Question: I have created new project in django and write mysql connection in it's settings file like :
'''
DATABASES = {
'default': {
'ENGINE': 'django.db.backends.mysql',
'NAME': 'optdb',
'User': 'root',
'Password':'975',
'Host':'127.0.0.1',
'Port':'8080',
}
}
'''
Now i write command : 'python manage.py syncdb' and that generates following error:

How to solve this error mentioned above?
Note: I have currently one user in my MYSQL WAMP SERVER that is root with host '127.0.0.1'.
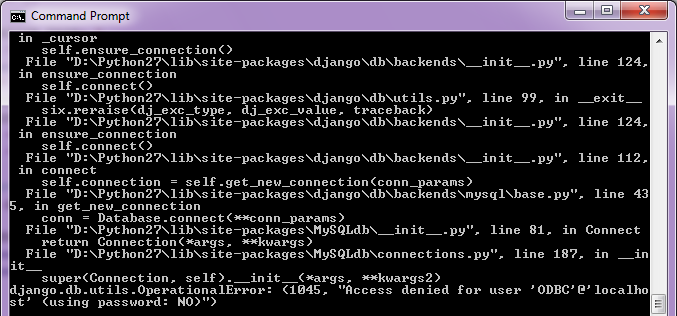
Answer: All of those keys should be in capitals.
'''
DATABASES = {
'default': {
'ENGINE': 'django.db.backends.mysql',
'NAME': 'optdb',
'USER': 'root',
'PASSWORD':'975',
'HOST':'127.0.0.1',
'PORT':'8080',
}
}
'''